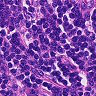
Metastatic tissue present: no